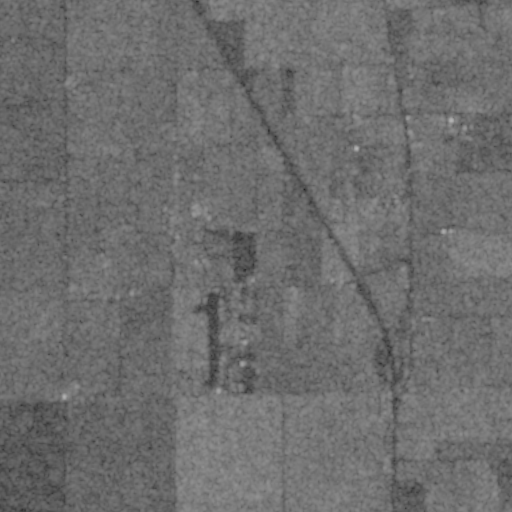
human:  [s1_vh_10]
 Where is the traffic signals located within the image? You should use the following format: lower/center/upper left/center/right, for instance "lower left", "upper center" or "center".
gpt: The traffic signals is located in the center right of the image.
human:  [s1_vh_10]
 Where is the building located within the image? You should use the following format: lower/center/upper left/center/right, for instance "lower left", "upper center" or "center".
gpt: There is no building in the image.

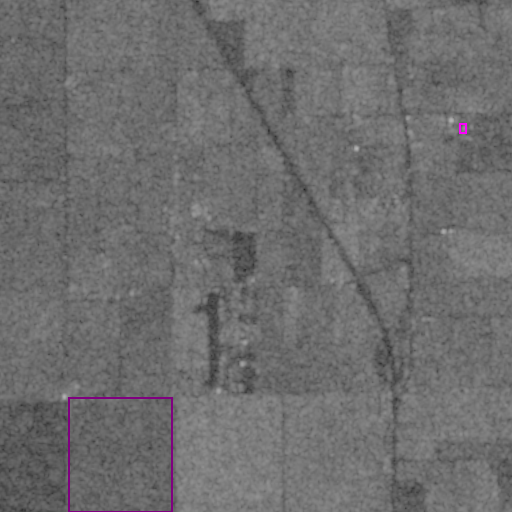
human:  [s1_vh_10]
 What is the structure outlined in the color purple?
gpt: The structure outlined in purple is a crop field.
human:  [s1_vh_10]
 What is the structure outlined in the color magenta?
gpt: The structure outlined in magenta is a building.
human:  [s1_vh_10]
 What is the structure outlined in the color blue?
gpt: There is no blue outline.